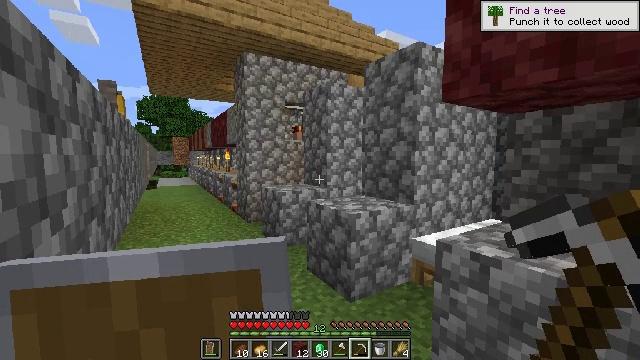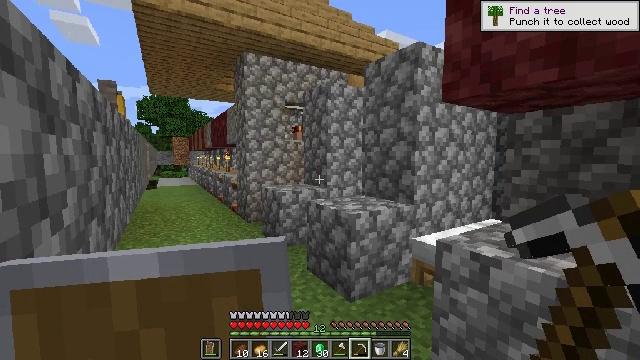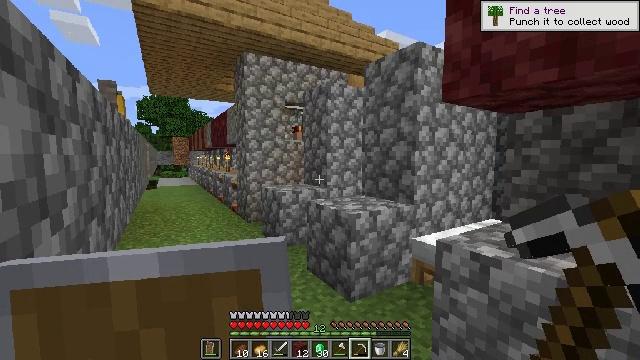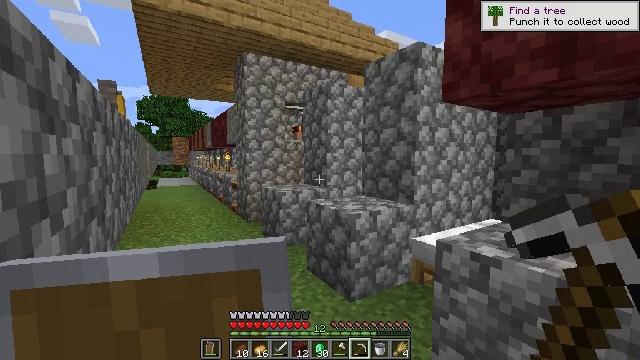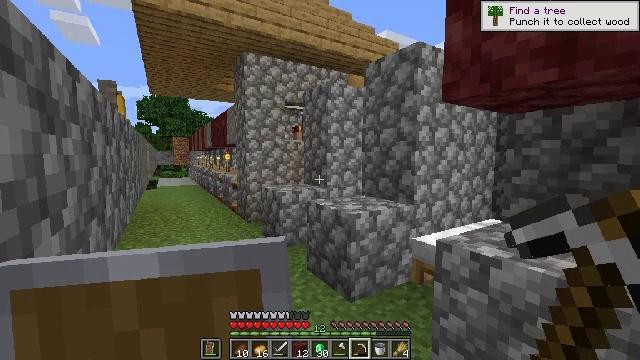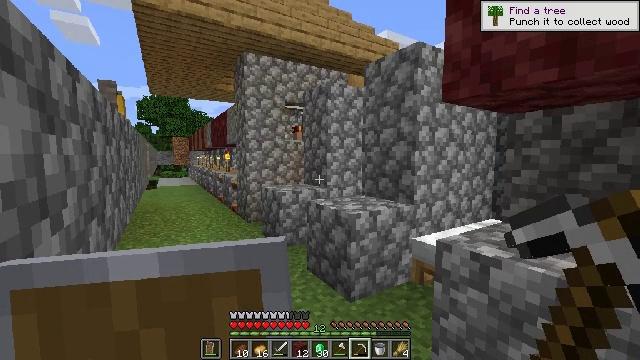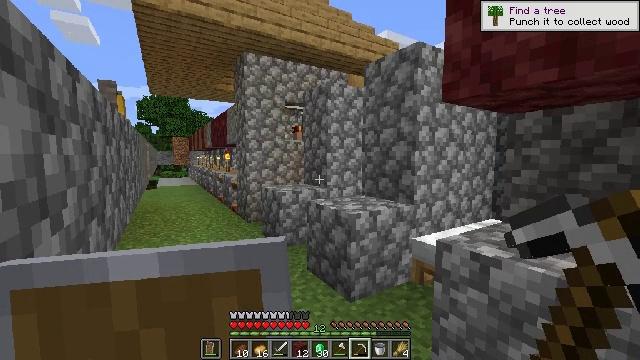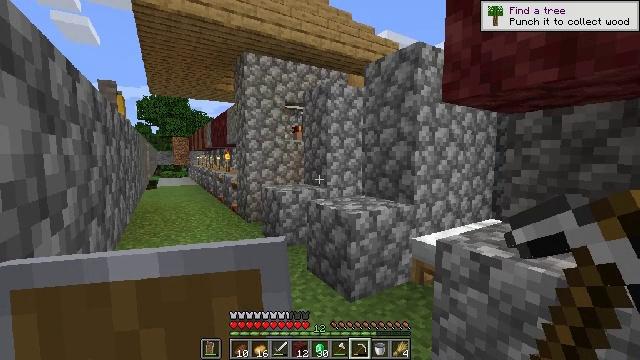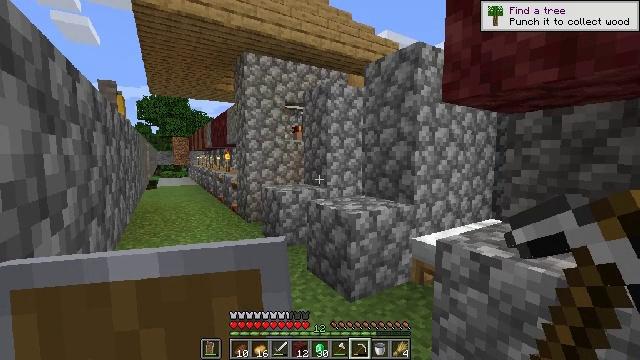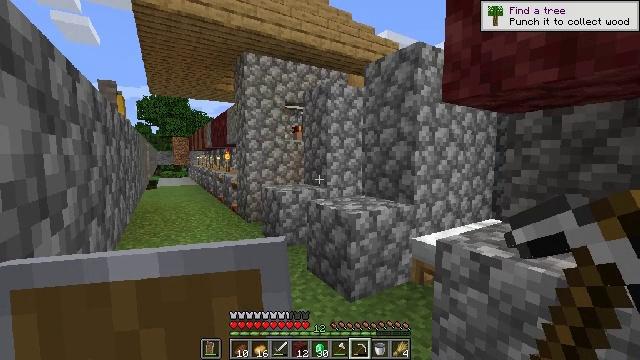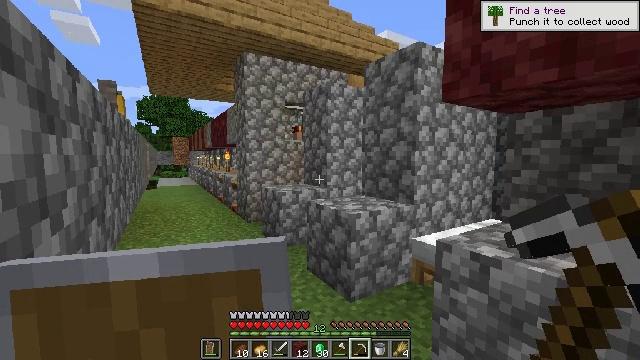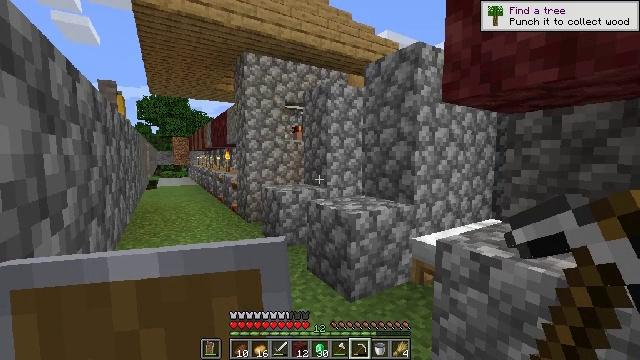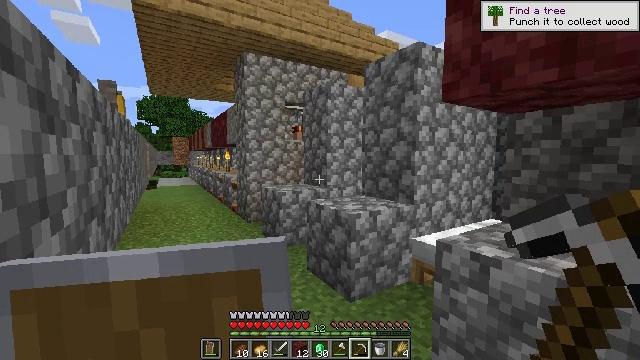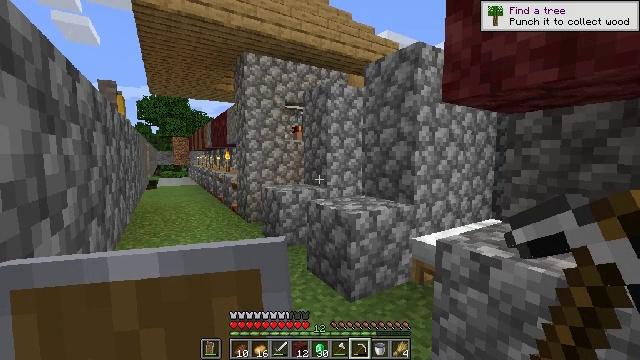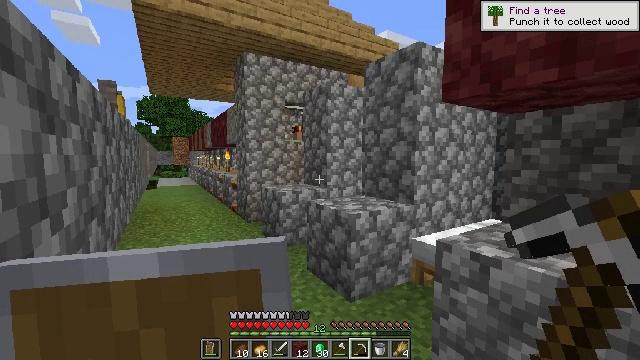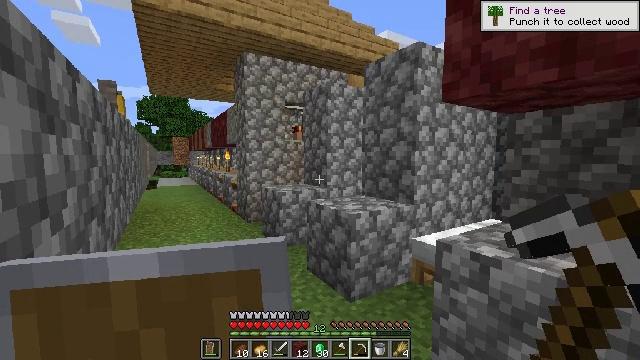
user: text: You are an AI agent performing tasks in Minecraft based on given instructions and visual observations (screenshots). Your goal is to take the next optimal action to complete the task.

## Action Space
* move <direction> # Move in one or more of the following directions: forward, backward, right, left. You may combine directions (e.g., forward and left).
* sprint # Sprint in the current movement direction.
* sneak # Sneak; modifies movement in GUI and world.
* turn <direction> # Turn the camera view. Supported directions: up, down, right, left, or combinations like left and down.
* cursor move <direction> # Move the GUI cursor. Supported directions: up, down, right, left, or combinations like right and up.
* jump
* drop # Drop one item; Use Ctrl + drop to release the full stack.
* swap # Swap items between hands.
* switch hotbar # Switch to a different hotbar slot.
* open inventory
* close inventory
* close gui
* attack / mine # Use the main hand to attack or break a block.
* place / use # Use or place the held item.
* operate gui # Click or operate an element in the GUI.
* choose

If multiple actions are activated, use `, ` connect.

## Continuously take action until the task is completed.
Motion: motion action
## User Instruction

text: Collect the bell.
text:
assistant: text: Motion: no_op
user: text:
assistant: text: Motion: no_op
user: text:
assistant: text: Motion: no_op
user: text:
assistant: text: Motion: no_op
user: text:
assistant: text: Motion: no_op
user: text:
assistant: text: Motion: no_op
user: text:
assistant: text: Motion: no_op
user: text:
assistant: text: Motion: no_op
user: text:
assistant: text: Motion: no_op
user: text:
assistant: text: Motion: no_op
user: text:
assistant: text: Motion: no_op
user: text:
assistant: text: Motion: no_op
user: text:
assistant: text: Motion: no_op
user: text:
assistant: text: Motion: no_op
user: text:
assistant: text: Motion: no_op
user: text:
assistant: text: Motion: no_op
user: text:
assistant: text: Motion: no_op
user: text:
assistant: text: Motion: no_op
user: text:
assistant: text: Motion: no_op
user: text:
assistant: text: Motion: no_op
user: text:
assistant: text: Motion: no_op
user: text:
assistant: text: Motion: no_op
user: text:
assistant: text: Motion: no_op
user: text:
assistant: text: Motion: no_op
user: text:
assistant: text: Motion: no_op
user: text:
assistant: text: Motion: no_op
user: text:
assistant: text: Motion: no_op
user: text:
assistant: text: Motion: no_op
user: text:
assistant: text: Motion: no_op
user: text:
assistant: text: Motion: no_op